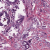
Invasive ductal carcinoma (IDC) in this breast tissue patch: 1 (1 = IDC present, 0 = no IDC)